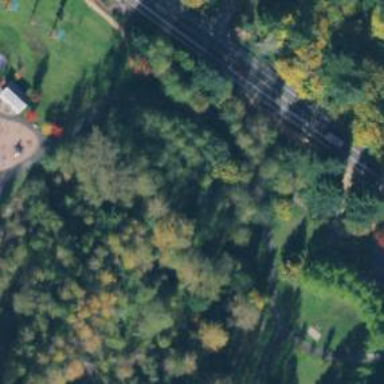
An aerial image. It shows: Footway on bridge.